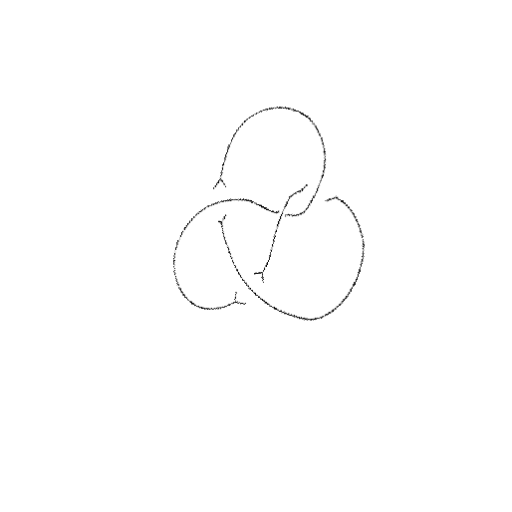
Crossing number: 4